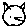
Label: cat